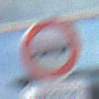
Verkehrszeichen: VerbotKraftomnibusse
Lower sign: ZeitangabenMitBeschraenkungAufWochentage7
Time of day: MorningAfternoon
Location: Outdoor (Urban)
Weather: PartlyCloudy
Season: NotSpecified
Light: Natural